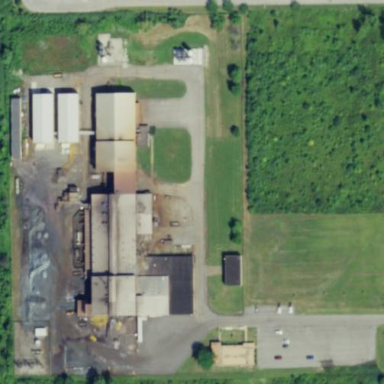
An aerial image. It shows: Industrial area.